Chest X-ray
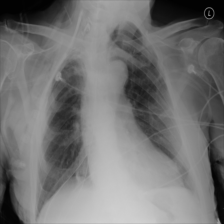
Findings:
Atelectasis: negative
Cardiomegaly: negative
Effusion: negative
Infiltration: negative
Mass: negative
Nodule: negative
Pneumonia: negative
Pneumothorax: negative
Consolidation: negative
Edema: negative
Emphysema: positive
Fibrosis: negative
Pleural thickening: negative
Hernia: negative